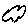
Label: cloud